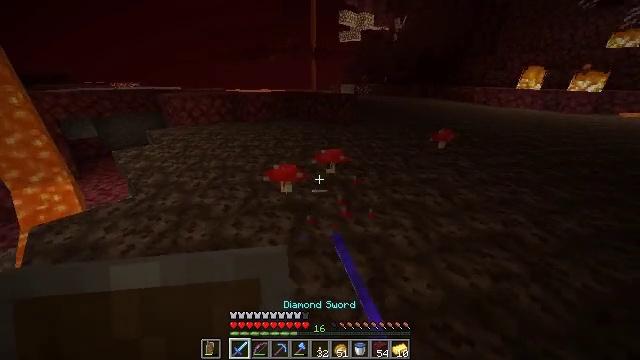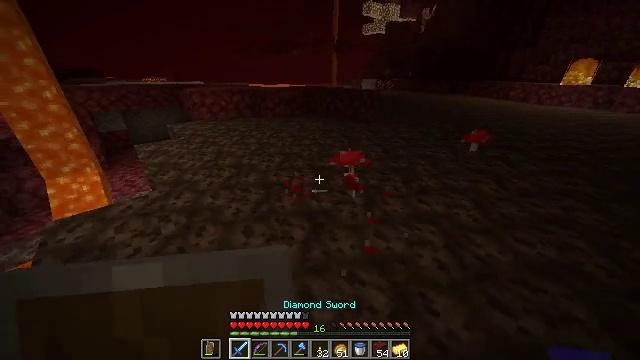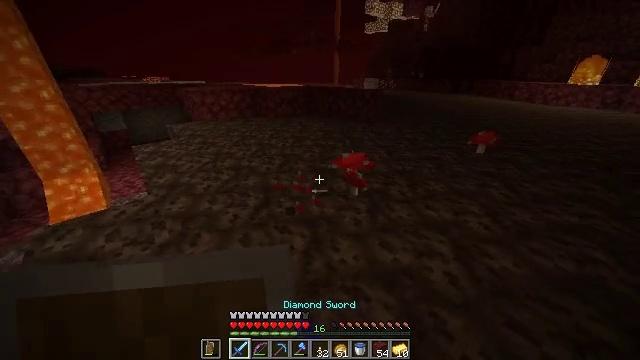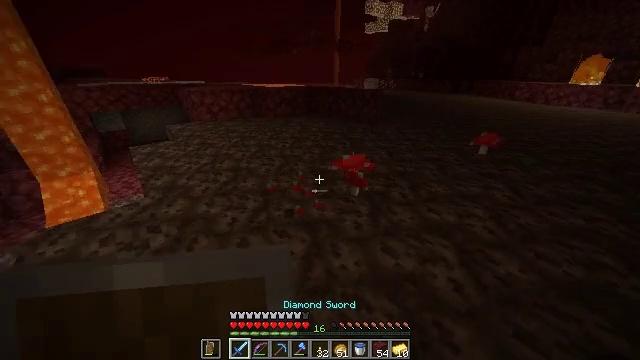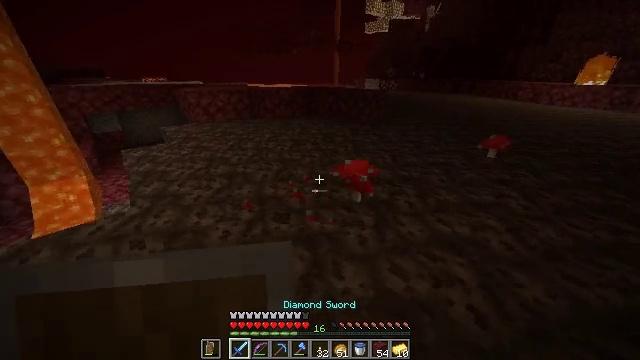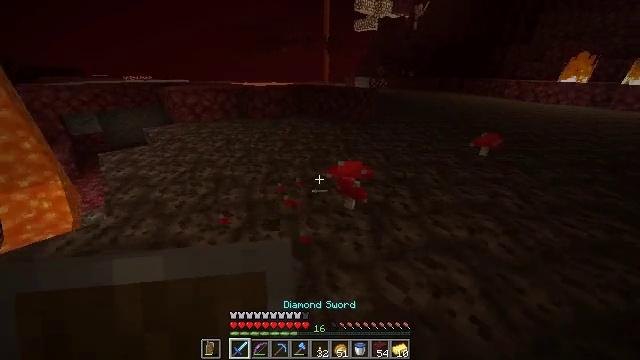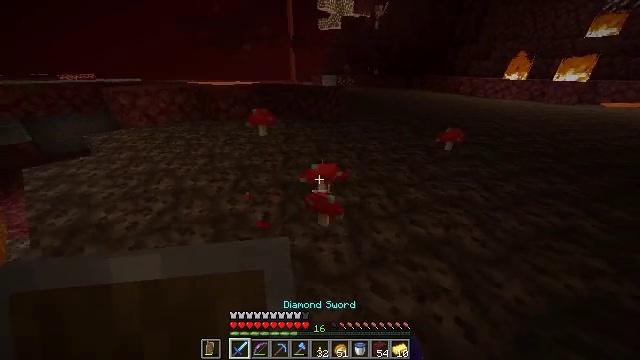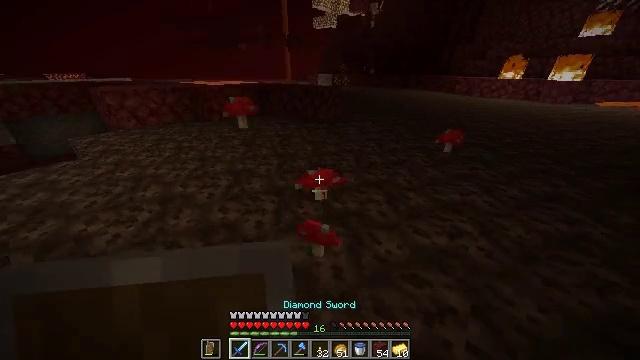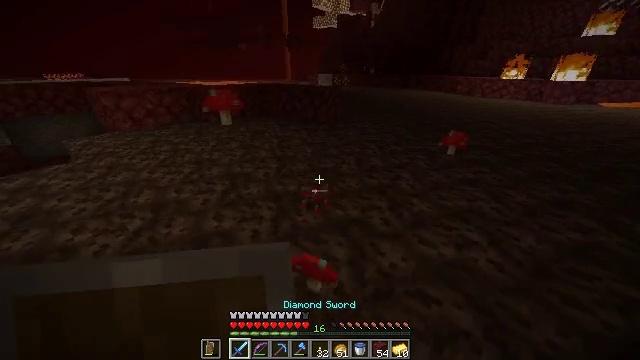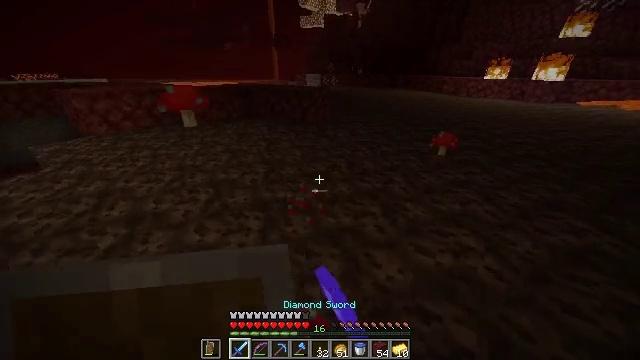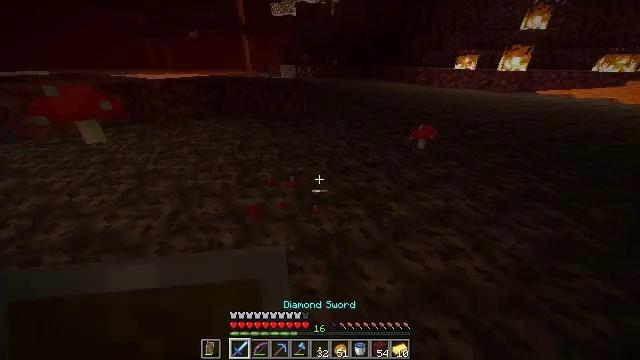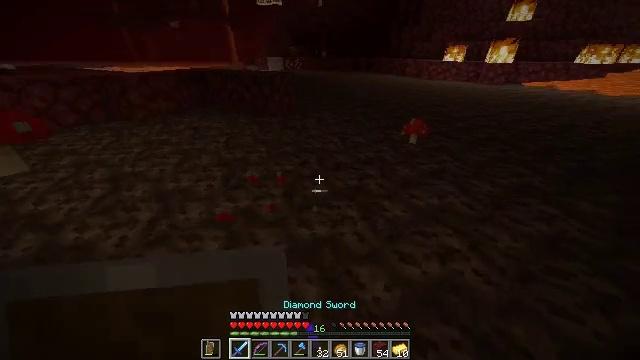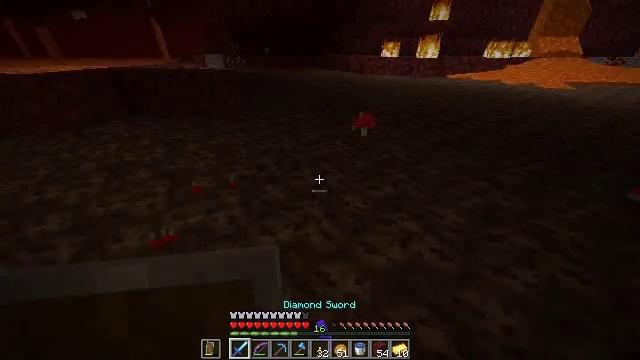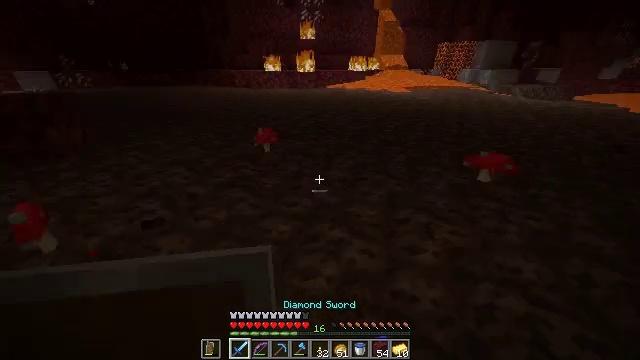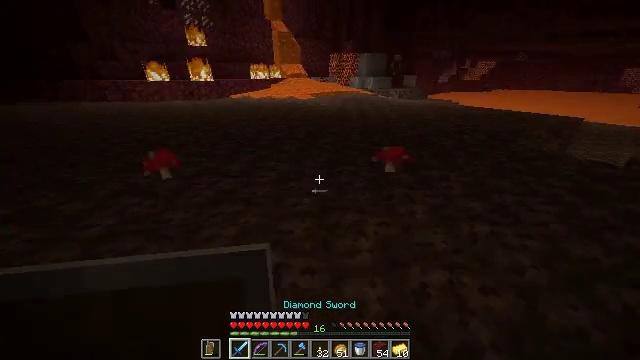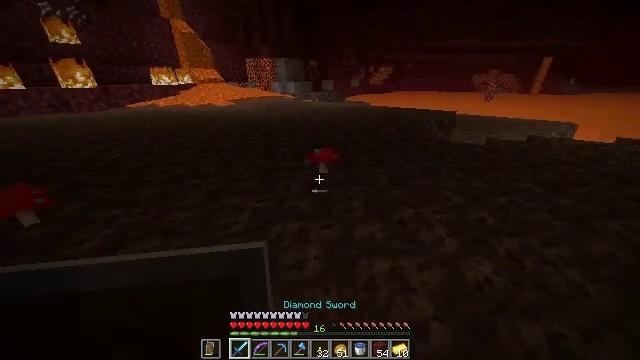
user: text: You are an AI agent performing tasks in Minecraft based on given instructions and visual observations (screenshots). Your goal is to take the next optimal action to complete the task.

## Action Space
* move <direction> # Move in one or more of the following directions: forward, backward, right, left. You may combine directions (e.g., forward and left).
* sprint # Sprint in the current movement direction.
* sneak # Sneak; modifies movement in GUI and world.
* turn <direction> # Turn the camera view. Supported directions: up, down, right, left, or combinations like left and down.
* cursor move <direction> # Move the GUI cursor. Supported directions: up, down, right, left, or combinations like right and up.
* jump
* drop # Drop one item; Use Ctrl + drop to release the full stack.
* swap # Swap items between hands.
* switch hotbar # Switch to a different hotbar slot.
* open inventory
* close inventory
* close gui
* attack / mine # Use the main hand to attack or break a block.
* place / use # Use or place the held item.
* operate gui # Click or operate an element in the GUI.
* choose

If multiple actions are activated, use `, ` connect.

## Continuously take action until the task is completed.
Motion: motion action
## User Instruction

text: Find and harvest the red mushroom from its spot.
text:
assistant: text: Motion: move forward, turn left and down, attack / mine
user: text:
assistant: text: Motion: move forward, attack / mine
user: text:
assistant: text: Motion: move forward, attack / mine
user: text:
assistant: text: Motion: move forward, attack / mine
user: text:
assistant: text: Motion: move forward, turn right
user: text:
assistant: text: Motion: move forward, turn right
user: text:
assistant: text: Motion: move forward, turn right
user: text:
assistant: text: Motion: move forward, attack / mine
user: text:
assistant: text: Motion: move forward, turn right, attack / mine
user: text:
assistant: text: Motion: move forward, turn right and down, attack / mine
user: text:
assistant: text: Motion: move forward, turn right and down, attack / mine
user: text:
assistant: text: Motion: move forward, turn right
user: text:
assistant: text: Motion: move forward, turn right and up
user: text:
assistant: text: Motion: move forward, turn right and up
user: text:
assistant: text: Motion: move forward, turn right and up
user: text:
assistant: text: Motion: move forward, turn right
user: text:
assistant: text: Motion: move forward and move right, turn right
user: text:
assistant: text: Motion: move forward and move right
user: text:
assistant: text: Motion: move forward and move right, turn left and down
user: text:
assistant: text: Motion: move forward, turn left
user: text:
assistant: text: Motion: move forward, turn left
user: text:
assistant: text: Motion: move forward
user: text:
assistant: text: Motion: move forward, attack / mine
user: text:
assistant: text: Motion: move forward, attack / mine
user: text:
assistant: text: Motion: move forward
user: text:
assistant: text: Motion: move forward, attack / mine
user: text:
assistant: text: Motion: move forward, attack / mine
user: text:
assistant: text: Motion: move forward, turn left
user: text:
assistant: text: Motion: move forward, turn left
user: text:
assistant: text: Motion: move forward, turn left and up